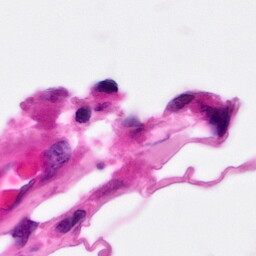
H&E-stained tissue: Pancreatic